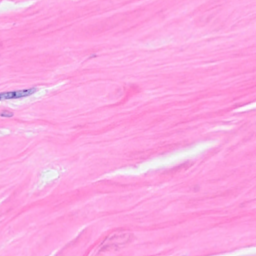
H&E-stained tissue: Breast